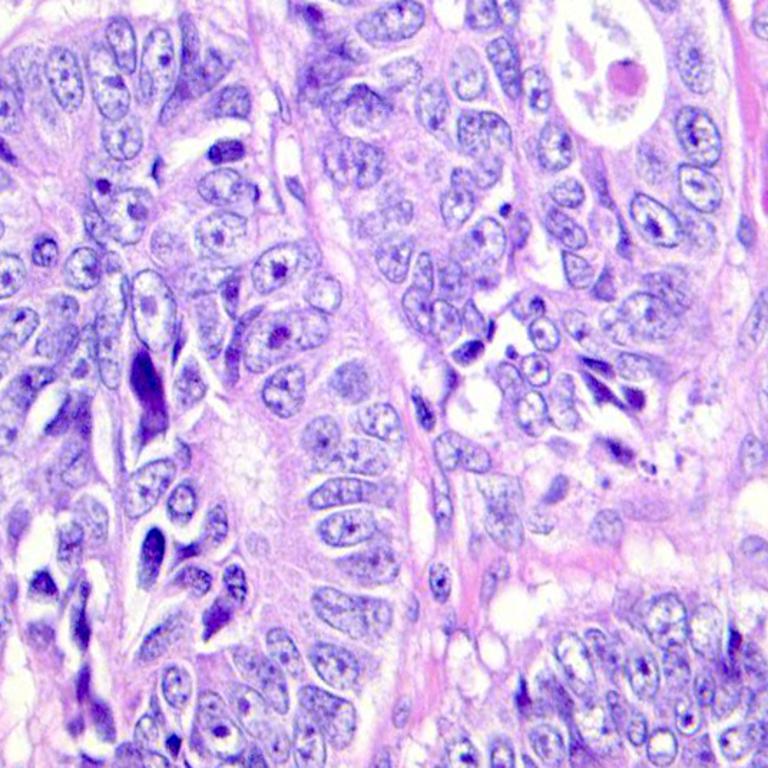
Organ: colon
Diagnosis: adenocarcinomas